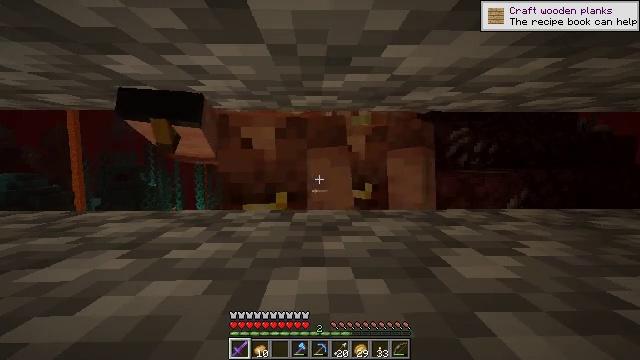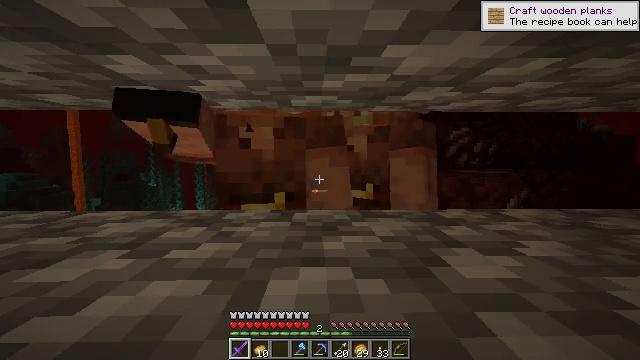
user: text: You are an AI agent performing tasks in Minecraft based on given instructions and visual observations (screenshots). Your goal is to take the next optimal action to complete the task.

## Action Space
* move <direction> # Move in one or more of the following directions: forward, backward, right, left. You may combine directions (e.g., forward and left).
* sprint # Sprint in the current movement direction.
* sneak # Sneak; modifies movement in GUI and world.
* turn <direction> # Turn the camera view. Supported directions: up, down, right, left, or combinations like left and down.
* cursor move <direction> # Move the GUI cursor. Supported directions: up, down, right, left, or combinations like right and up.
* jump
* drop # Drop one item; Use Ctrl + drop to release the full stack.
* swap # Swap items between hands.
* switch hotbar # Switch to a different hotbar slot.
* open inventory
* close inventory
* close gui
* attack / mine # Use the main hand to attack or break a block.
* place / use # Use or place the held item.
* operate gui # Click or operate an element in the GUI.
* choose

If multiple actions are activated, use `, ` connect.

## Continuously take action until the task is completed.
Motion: motion action
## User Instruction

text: Kill mobs.
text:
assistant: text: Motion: no_op
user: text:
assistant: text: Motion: no_op